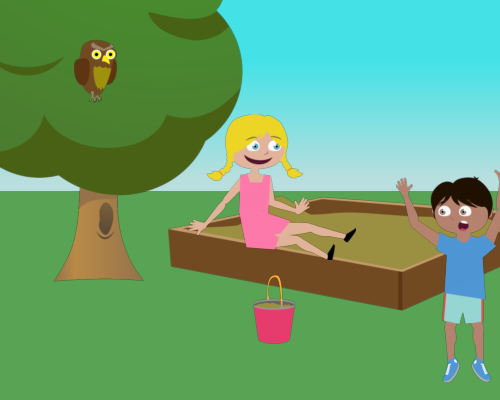
large tree on left with hole facing right top tree cut off owl sitting on right sandbox in middle of grass happy girl  in sandbox left side sand mound on right large surprised boy with arms in air facing left at right border pail in front of sandbox